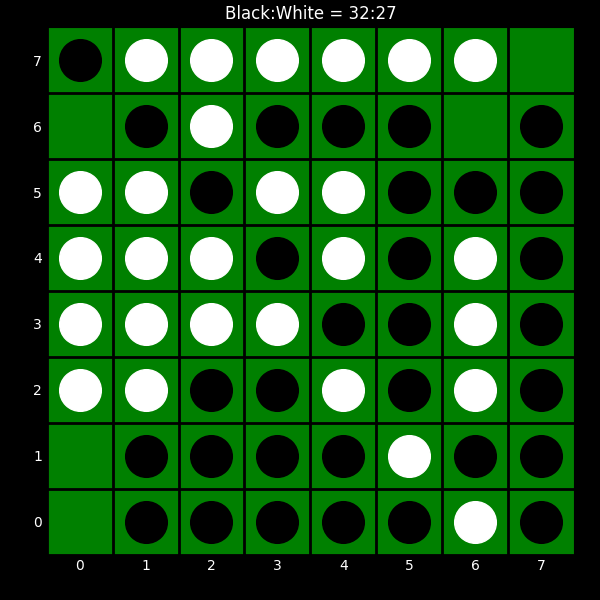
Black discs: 32
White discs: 27